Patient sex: F
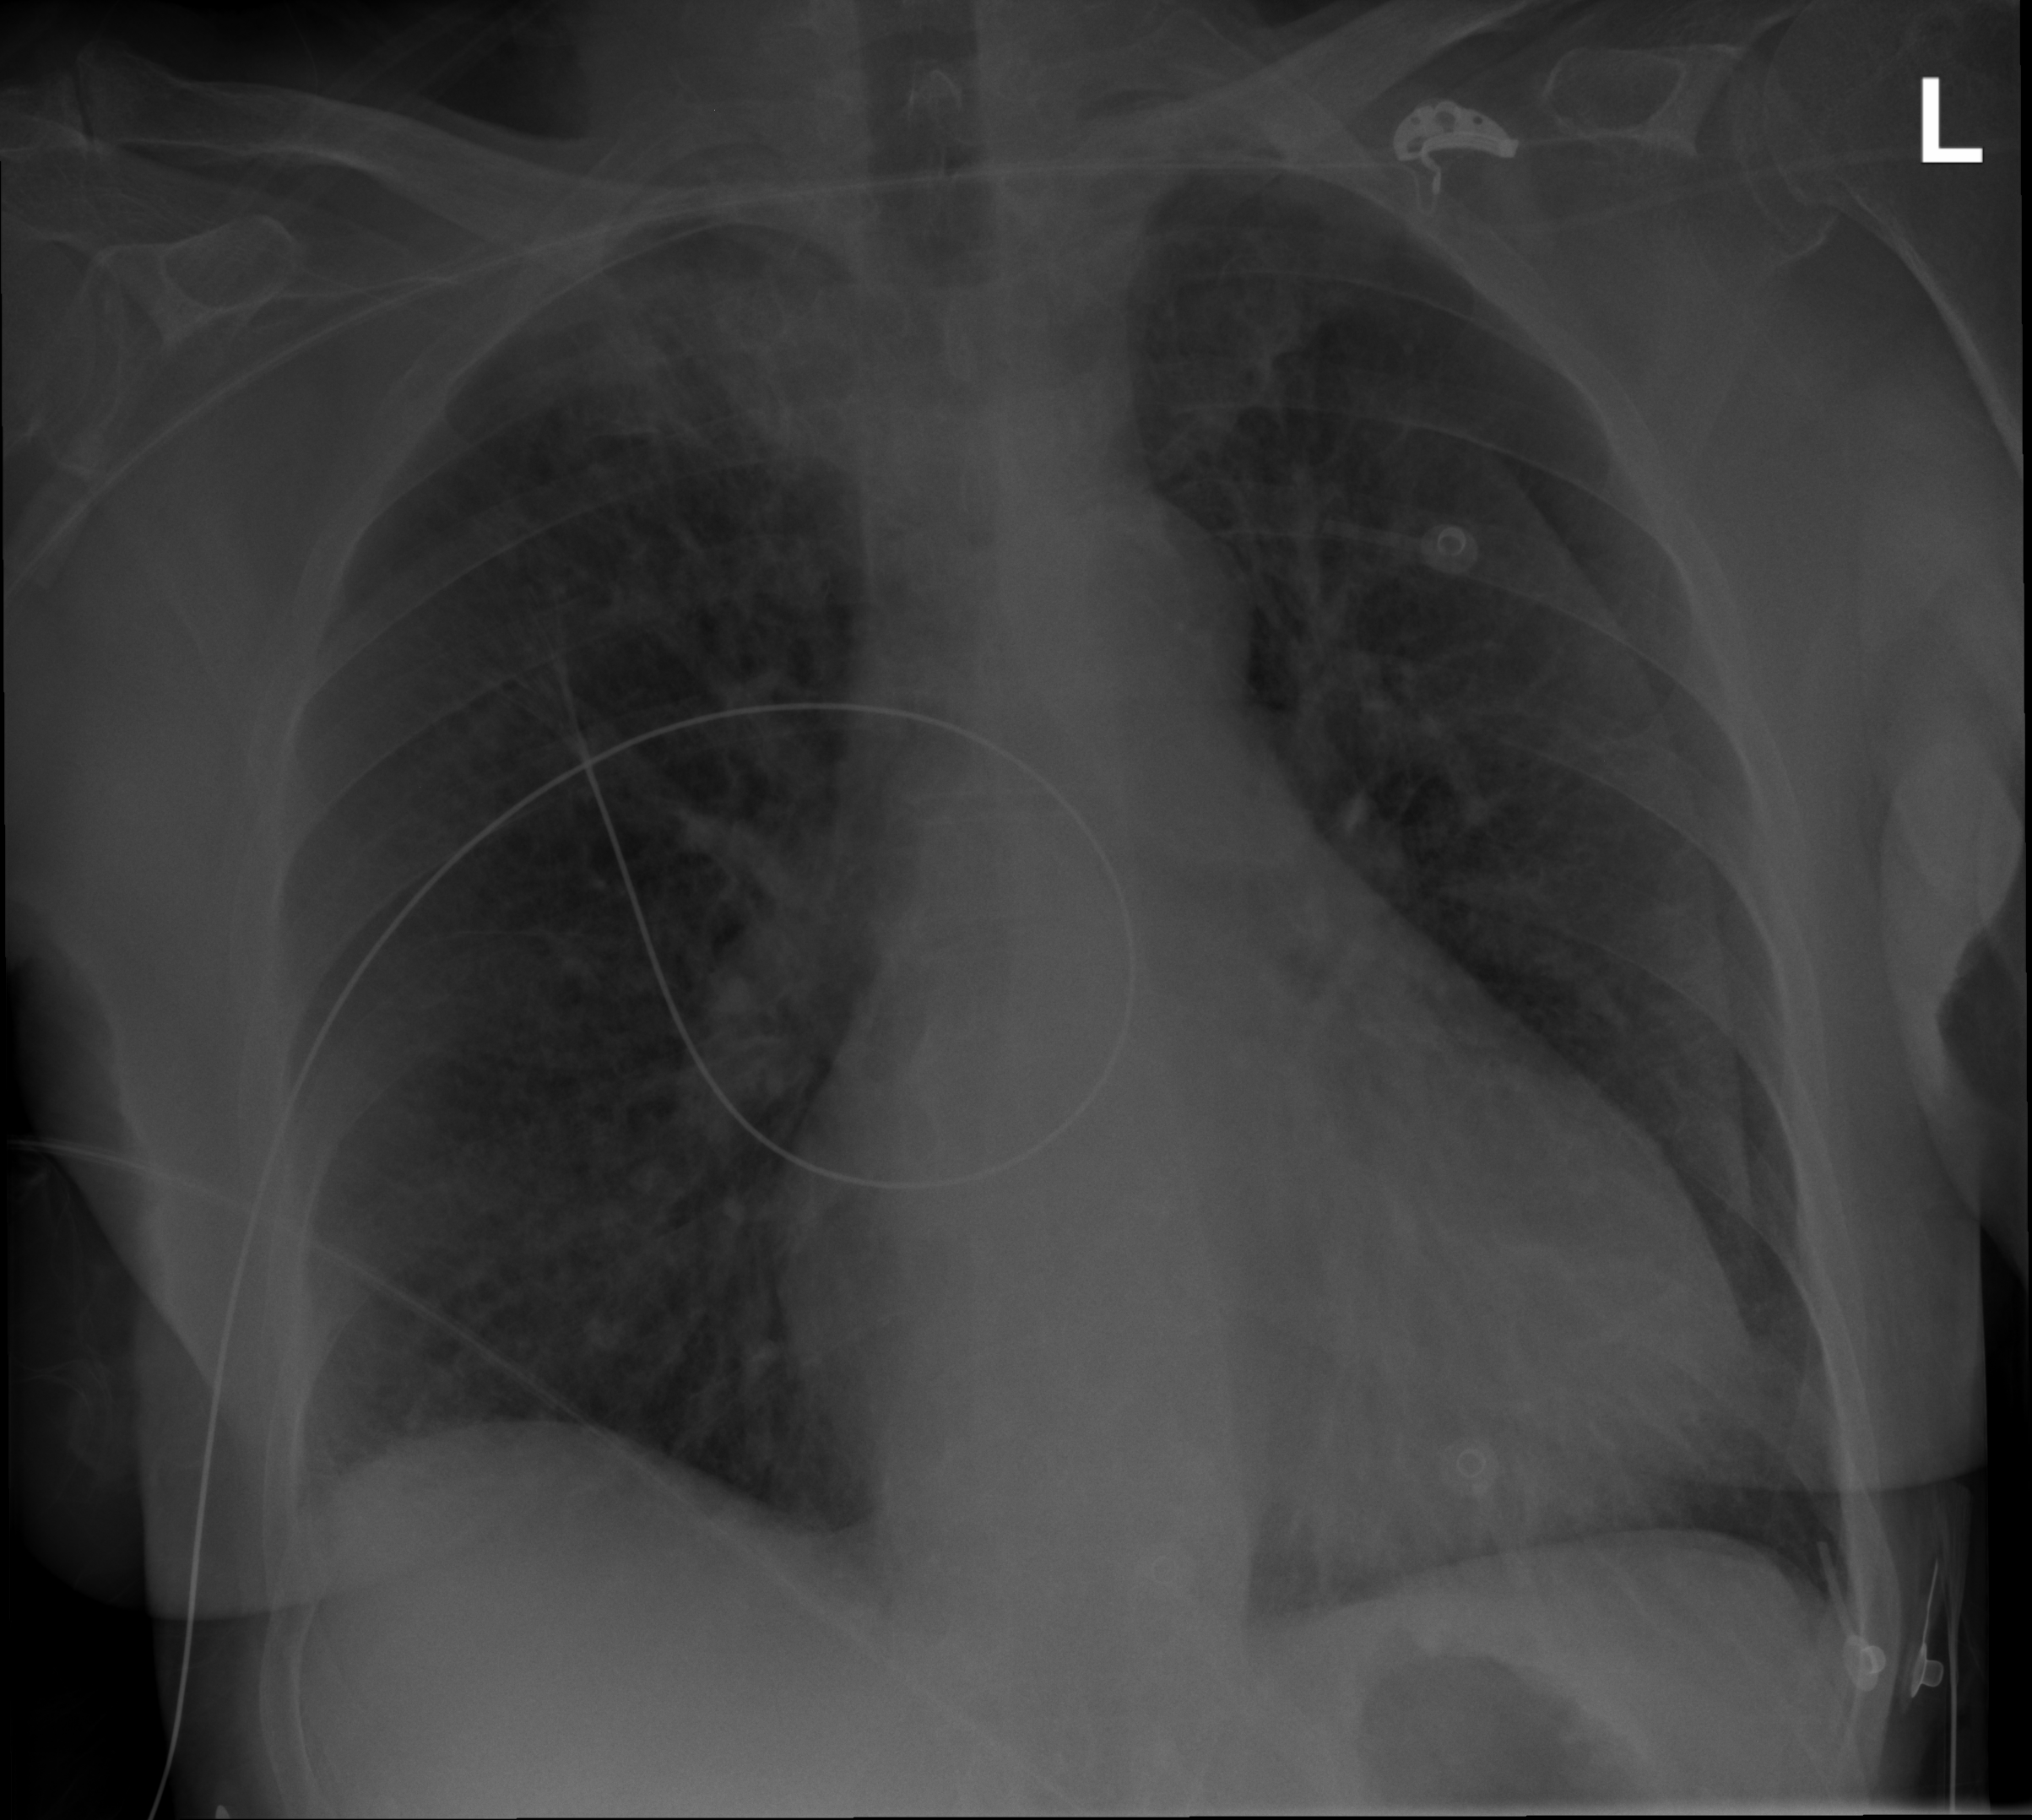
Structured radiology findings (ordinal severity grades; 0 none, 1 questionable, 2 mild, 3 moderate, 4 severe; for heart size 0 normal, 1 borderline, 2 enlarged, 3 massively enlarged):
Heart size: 1
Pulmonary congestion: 2
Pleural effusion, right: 0
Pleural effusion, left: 0
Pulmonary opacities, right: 0
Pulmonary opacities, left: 0
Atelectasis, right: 0
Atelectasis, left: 0